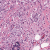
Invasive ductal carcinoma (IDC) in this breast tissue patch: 0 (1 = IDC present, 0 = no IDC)